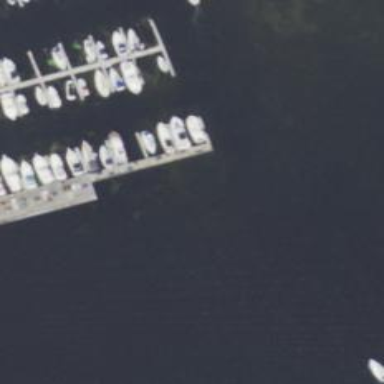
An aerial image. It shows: Man-made pier.